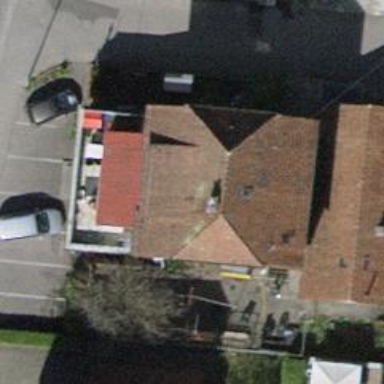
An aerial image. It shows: Fast food establishment.